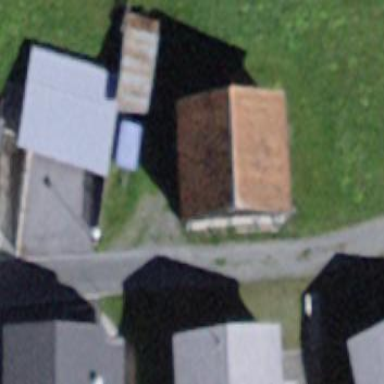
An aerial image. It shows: Building with roof oriented across.